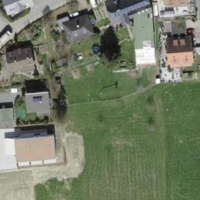
EUNIS habitat code: 55
Species observed at this site:
Veronica montana